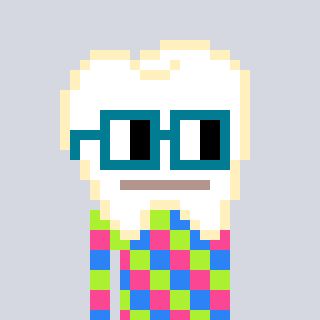
a pixel art character with square dark green glasses, a tooth-shaped head and a cold-colored body on a cool background